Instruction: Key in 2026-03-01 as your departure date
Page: home
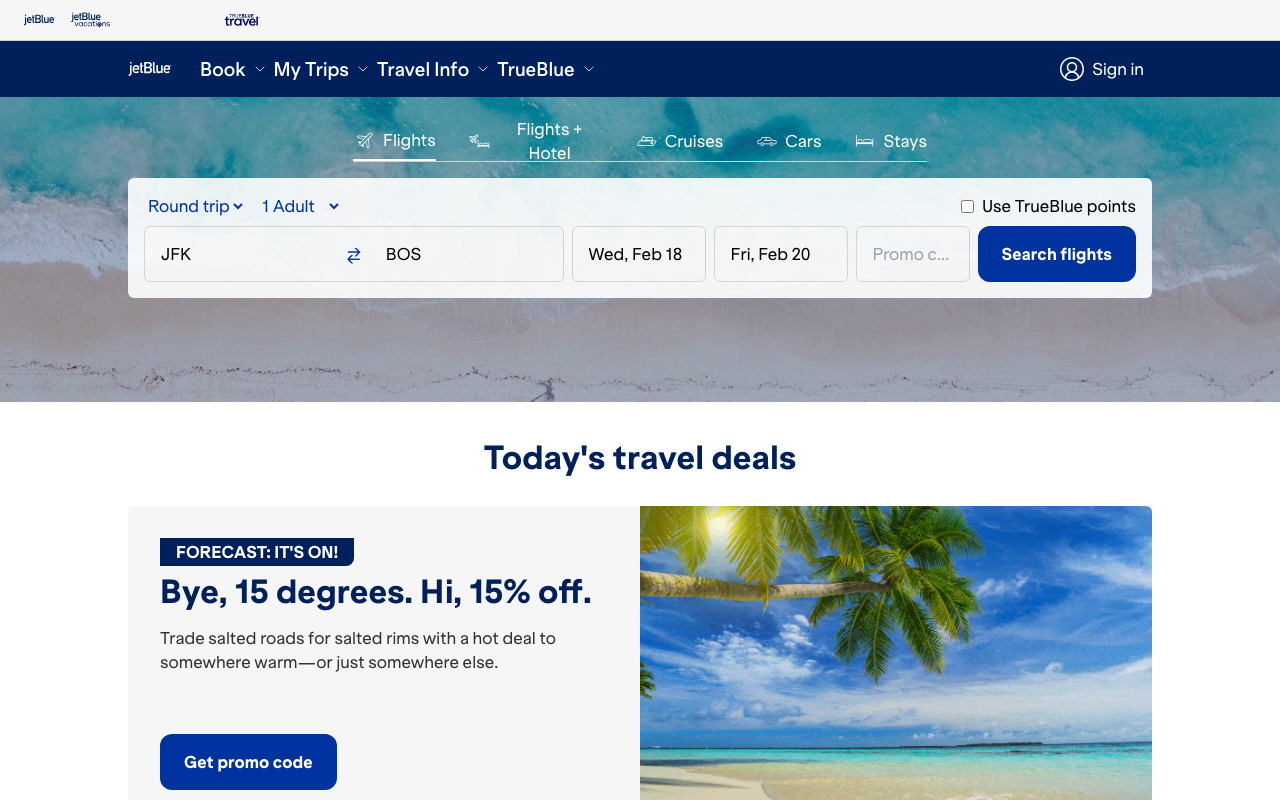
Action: type